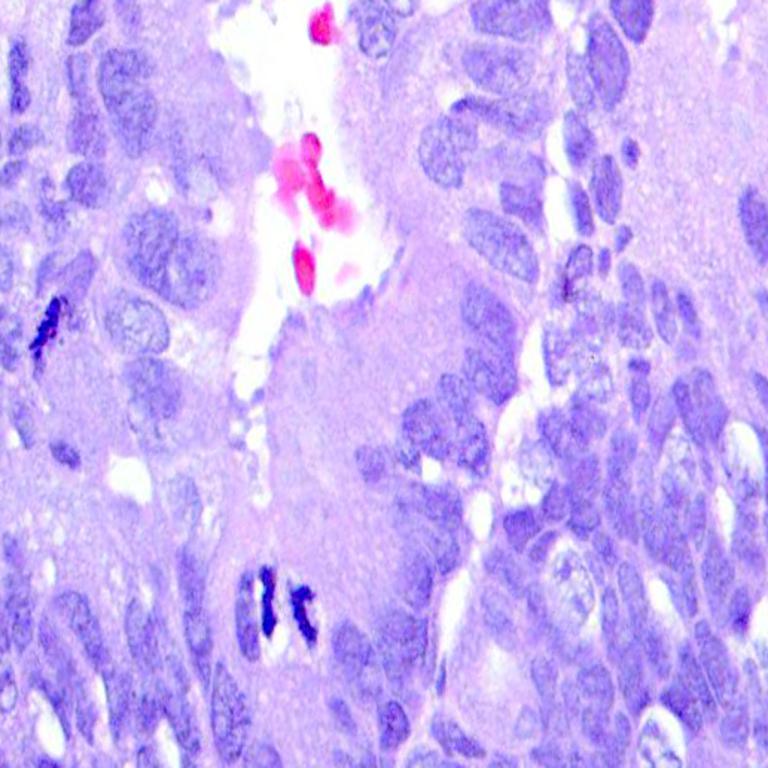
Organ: colon
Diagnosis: adenocarcinomas